Question: I want to configure my project for two different builds (demo and full)
In VC++ I have no problems with that, I can create new configuration like "Release Demo", declare preprocessor directive like 'DEMO' and use next code:
'''
#ifdef DEMO
//do something
#endif
'''
Then, if I choose this demo configuration at build, I can have even separate folders for "Release Demo" where binaries goes too.
C# has this thing '#if' to mark preprocessor variable dependent parts of code, but which way I can make it build to different folders? Easy declare preprocessor variables for one of configurations only? Etc?
I use VS# Express 2010

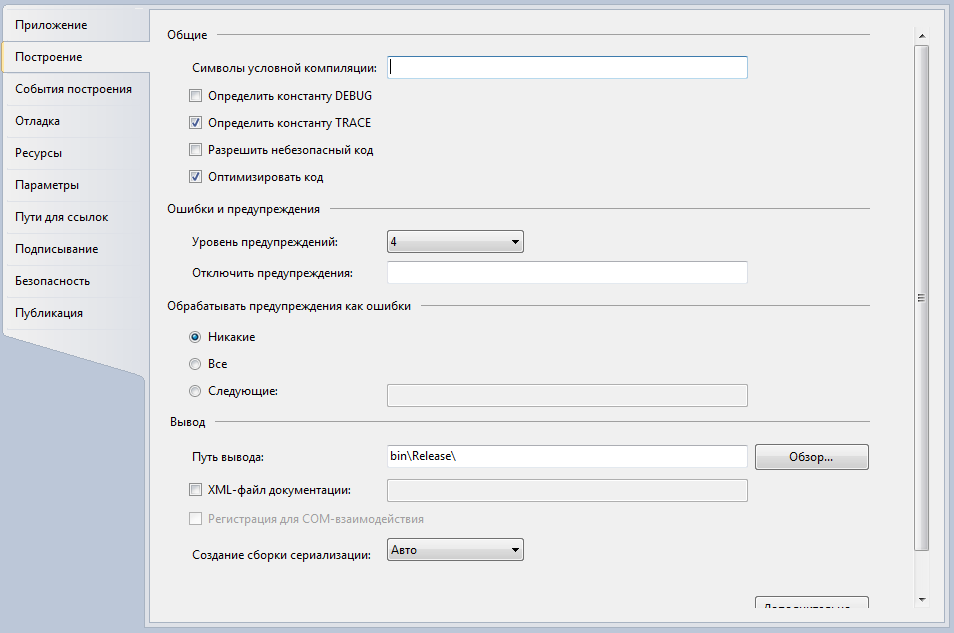
Answer: Right click on the name of your project in Solution Explorer, then click Properties. Choose the Build tab, where you can see project configurations like Debug, Release. You can set up which one is active, what is the destination folder for a configuration, etc.
Edit: Look at the screenshot

Edit 2: There's also a way for creating custom build configurations. For that, right click on the name of your solution in Solution Explorer, go to Properties -> Configuration, click on Configuration Manager button (on upper right corner).